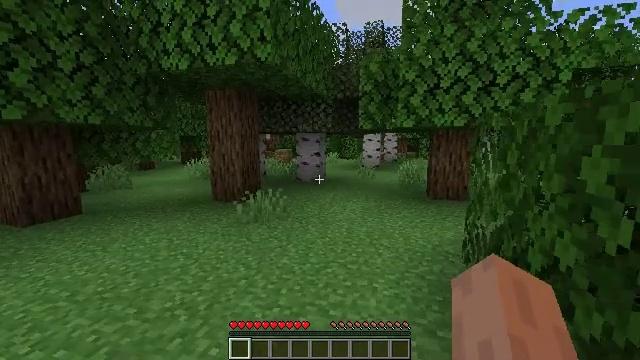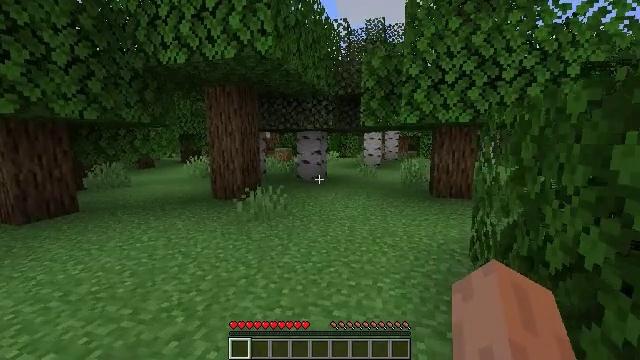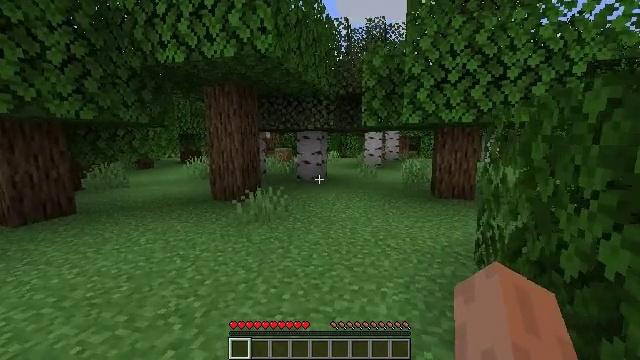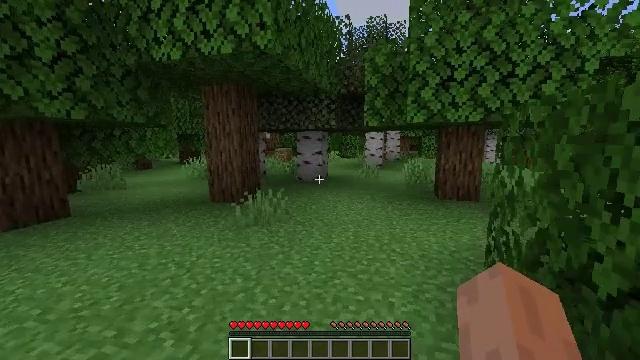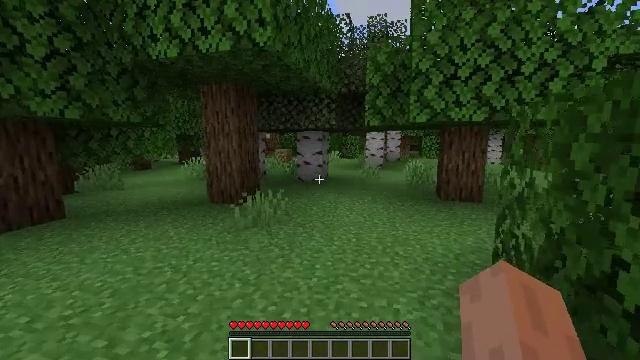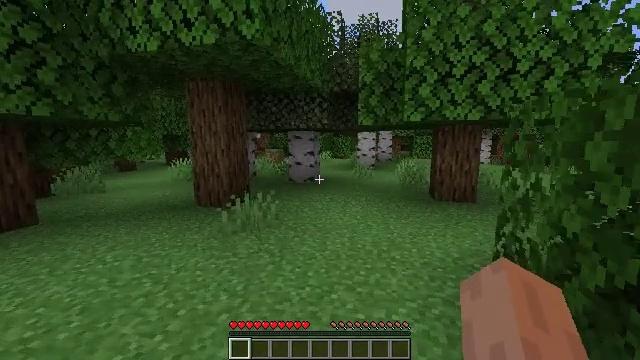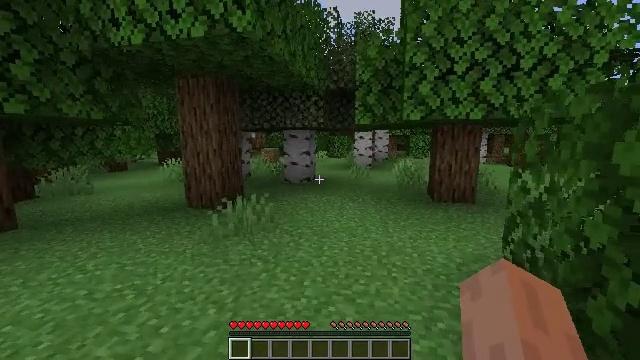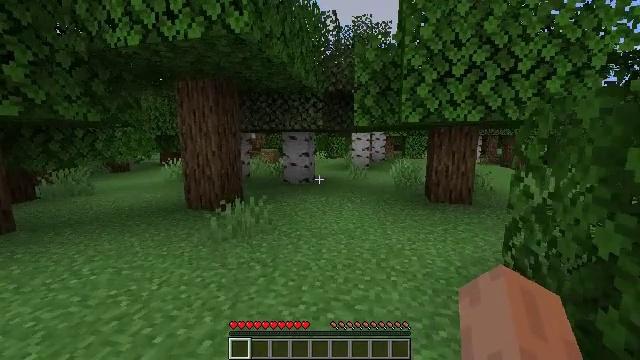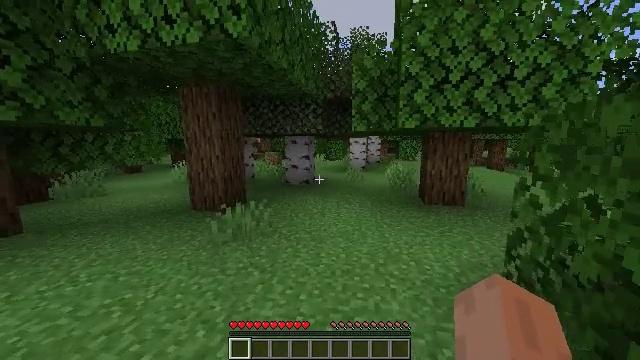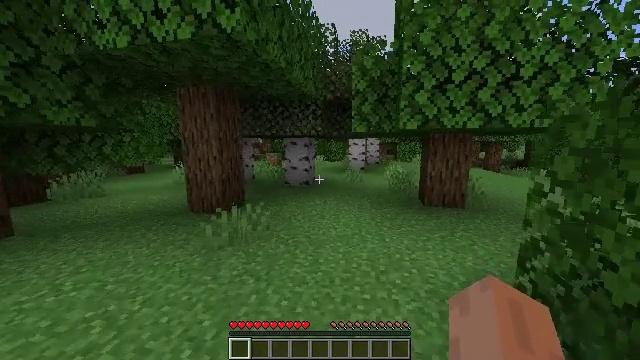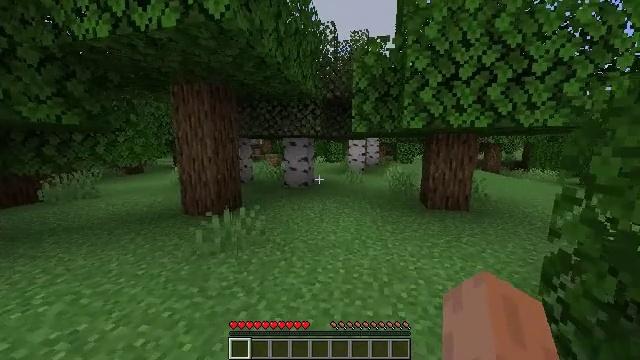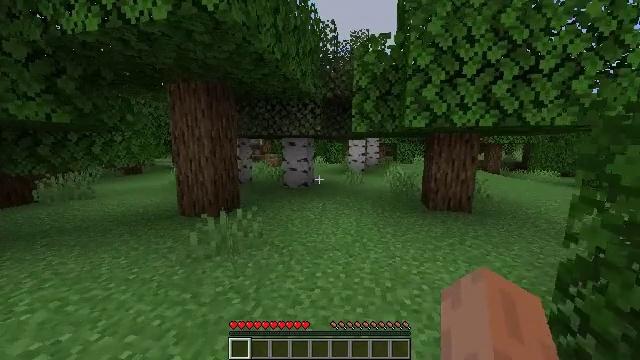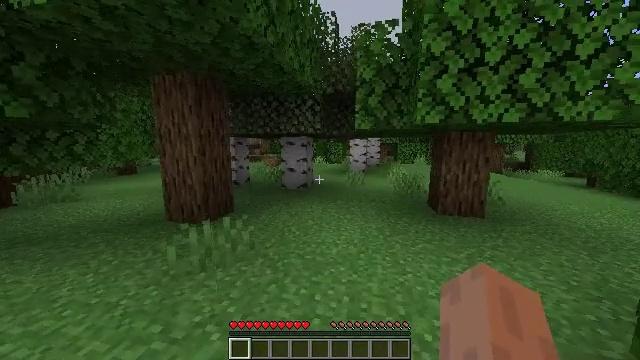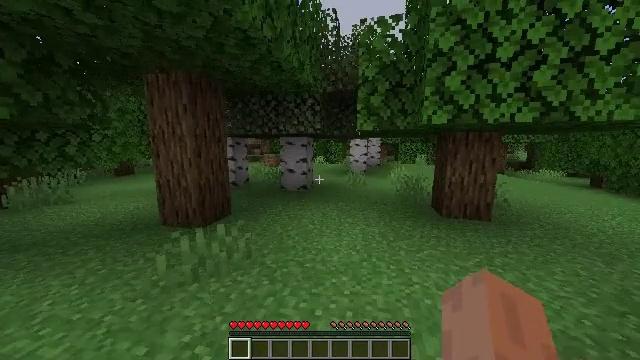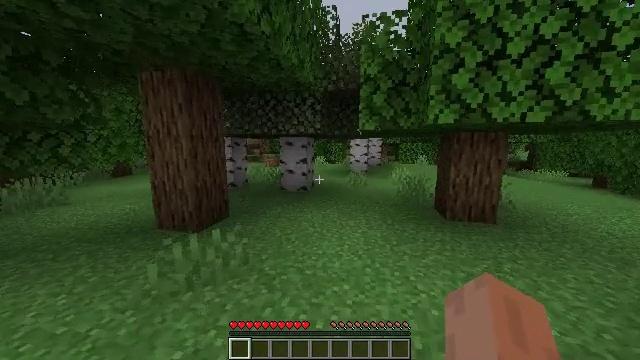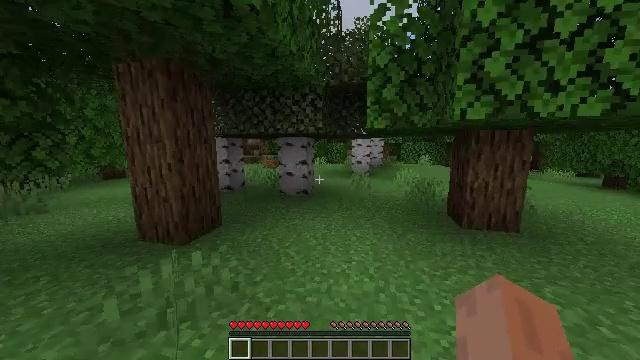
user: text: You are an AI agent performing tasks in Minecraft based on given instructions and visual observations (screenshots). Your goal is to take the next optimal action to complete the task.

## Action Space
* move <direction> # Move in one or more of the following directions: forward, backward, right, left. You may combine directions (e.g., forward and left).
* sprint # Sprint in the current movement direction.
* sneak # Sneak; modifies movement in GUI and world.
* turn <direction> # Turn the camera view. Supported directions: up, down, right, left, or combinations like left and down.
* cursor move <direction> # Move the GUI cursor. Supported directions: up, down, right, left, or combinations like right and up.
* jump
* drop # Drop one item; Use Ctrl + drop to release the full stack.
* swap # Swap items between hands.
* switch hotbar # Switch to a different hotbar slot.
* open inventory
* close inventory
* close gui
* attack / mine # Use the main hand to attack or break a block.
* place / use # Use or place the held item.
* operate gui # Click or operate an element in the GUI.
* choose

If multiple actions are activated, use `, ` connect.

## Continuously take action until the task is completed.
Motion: motion action
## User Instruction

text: Collect the oak planks from the structure.
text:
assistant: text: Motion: attack / mine
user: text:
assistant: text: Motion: move forward, attack / mine
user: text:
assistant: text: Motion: move forward, attack / mine
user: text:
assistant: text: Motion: move forward, attack / mine
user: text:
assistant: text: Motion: turn right, attack / mine
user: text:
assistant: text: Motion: move forward, attack / mine
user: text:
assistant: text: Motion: move forward, attack / mine
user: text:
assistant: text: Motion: move forward, attack / mine
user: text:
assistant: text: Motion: move forward, attack / mine
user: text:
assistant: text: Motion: move forward, attack / mine
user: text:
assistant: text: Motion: move forward, attack / mine
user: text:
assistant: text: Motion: move forward, attack / mine
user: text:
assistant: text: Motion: move forward, attack / mine
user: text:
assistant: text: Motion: move forward, attack / mine
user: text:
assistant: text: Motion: move forward, attack / mine
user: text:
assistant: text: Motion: move forward, attack / mine
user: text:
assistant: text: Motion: move forward, attack / mine
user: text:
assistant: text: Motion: move forward, attack / mine
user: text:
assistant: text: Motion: move forward, attack / mine
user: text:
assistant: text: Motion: move forward, attack / mine
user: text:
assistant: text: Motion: move forward, turn right, attack / mine
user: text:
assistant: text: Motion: move forward, turn right, attack / mine
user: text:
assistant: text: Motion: move forward, turn right, attack / mine
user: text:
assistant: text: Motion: move forward, attack / mine
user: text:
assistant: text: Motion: move forward, attack / mine
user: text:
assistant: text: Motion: move forward, attack / mine
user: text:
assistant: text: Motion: move forward, attack / mine
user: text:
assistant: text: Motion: move forward, attack / mine
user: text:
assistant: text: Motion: move forward, attack / mine
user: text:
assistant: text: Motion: move forward, attack / mine